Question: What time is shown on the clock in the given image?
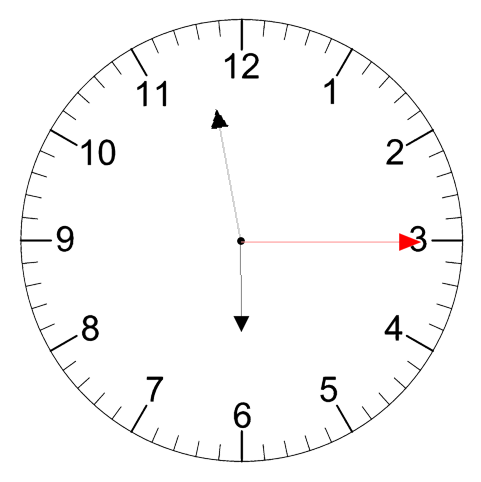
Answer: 05:58:15